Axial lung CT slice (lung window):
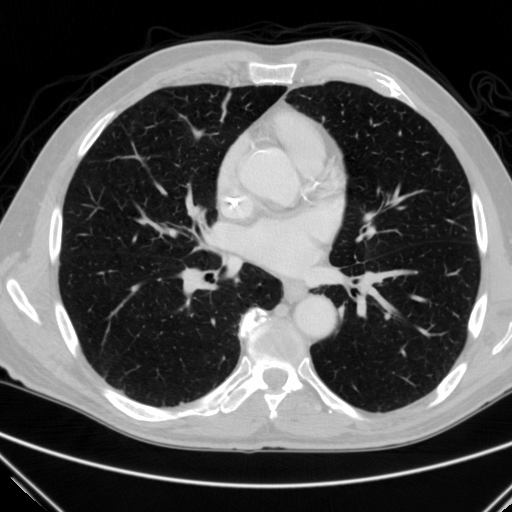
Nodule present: no